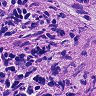
Metastatic tissue present: yes